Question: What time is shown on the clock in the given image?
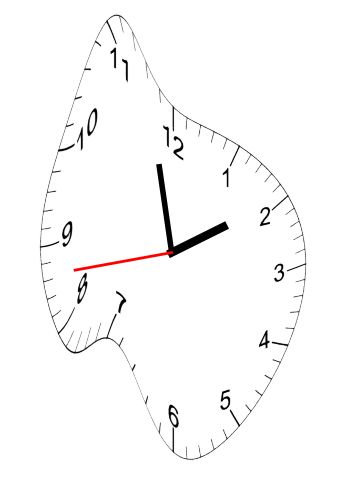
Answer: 01:57:43